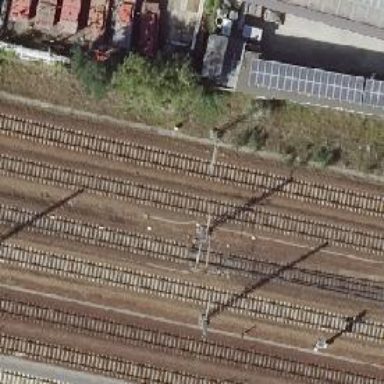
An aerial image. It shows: Railway switch with the turnout side on the left.